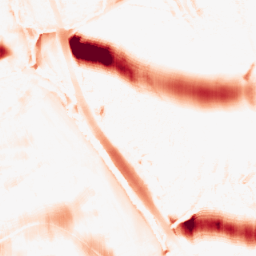
Category: morphological
Decomposition family: morphological_ellipse
Decomposition parameters: operation: opening
width: 50
height: 20
Upsampling method: bilinear
Upsampling parameters: scale: 8
Upsampling scale: 8